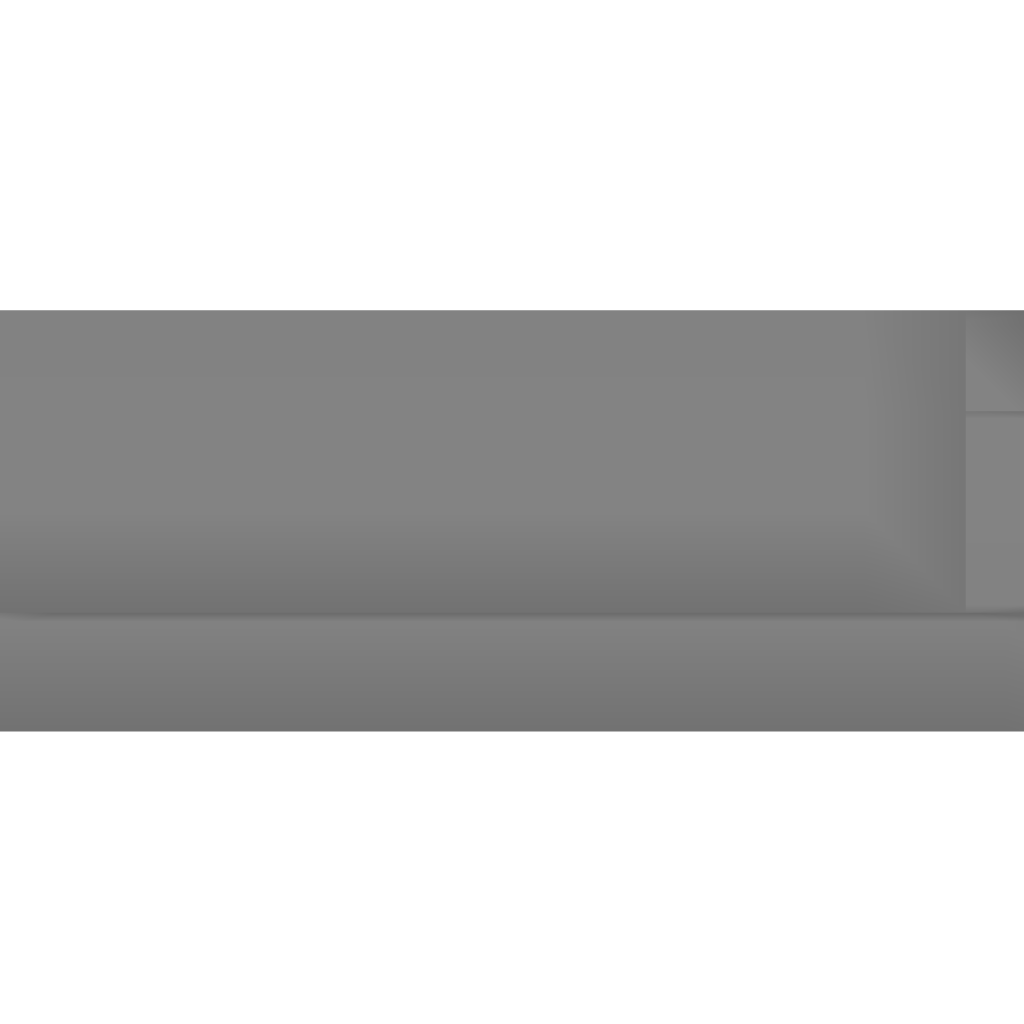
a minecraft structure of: No Night Machine bad low quality